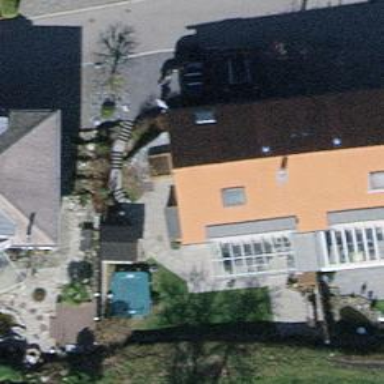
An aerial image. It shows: Simple and straightforward house.